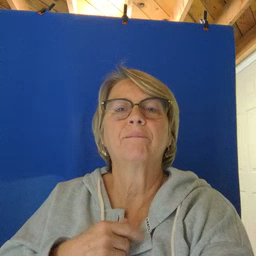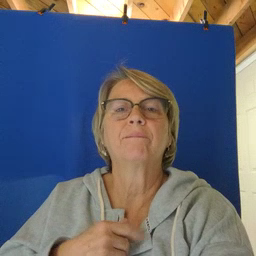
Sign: have